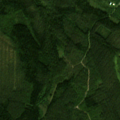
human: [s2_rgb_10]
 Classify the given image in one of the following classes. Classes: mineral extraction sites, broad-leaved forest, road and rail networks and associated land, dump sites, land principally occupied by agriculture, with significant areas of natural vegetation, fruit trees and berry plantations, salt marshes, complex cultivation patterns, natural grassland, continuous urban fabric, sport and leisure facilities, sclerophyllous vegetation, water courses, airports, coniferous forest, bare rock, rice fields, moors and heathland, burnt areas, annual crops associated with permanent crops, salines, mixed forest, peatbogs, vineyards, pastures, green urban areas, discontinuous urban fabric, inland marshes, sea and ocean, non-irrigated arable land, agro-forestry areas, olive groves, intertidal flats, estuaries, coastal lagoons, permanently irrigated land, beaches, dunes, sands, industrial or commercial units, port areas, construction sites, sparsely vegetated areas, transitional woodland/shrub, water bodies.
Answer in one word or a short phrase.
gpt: coniferous forest, mixed forest, transitional woodland/shrub